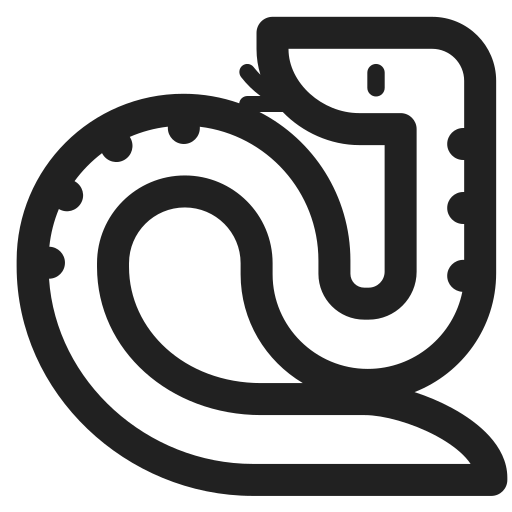
snake high contrast